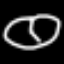
Label: clock